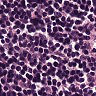
Metastatic tissue present: no